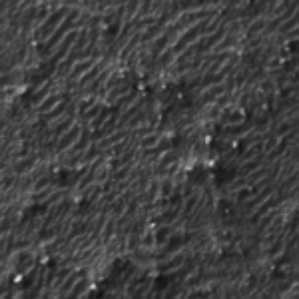
Label: frost